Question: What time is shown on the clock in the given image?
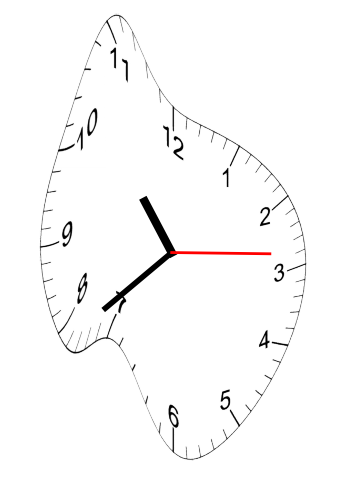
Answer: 10:38:14